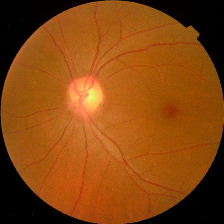
Diabetic retinopathy grade: No DR